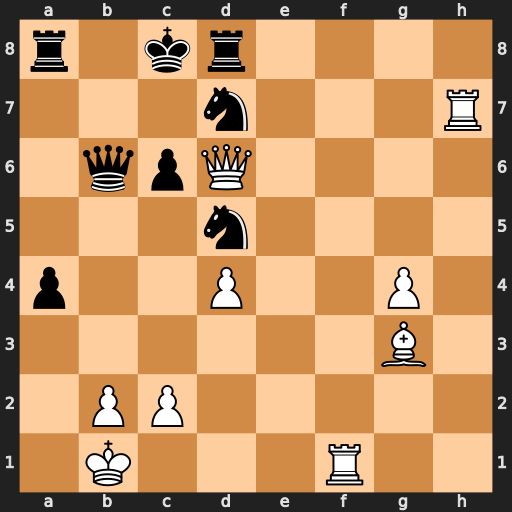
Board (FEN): r1kr4/3n3R/1qpQ4/3n4/p2P2P1/6B1/1PP5/1K3R2
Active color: w
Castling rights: -
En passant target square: -
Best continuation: Rxd7 Rxd7 Rf8+ Kb7 Qxd7+